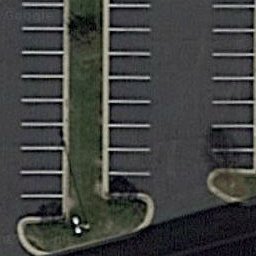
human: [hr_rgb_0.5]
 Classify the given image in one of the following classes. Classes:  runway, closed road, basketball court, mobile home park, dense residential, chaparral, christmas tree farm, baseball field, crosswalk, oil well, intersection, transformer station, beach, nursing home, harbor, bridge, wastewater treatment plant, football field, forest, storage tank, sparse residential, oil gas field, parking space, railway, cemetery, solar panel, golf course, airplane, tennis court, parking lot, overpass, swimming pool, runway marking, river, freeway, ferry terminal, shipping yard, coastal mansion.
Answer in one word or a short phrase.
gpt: parking space